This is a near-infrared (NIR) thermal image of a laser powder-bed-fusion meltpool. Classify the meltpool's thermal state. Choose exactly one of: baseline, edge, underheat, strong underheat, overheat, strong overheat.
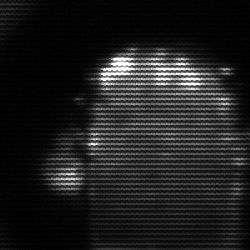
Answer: baseline